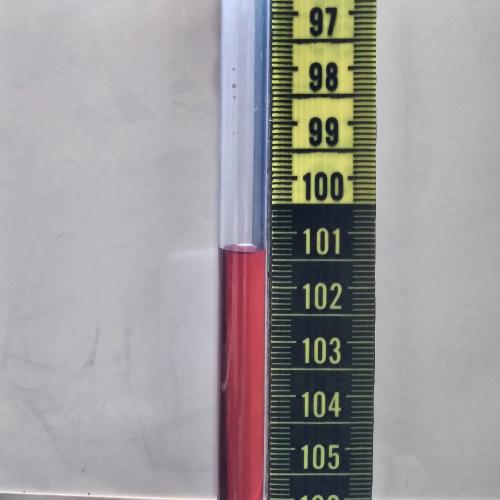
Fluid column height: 101.3 cm